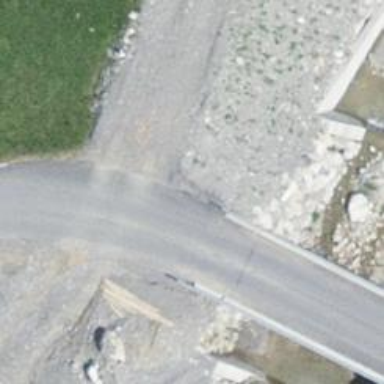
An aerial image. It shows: Unclassified road on bridge.